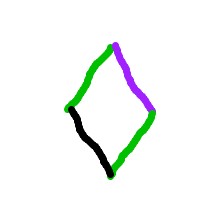
Shape: rhombus